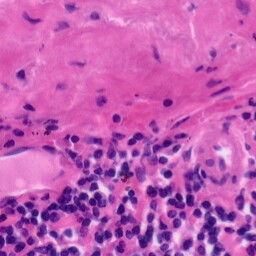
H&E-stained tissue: Tonsil